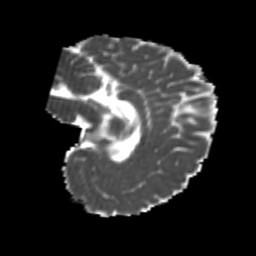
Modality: MD
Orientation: sagittal
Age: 20
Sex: female
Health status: healthy
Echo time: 0.074 s